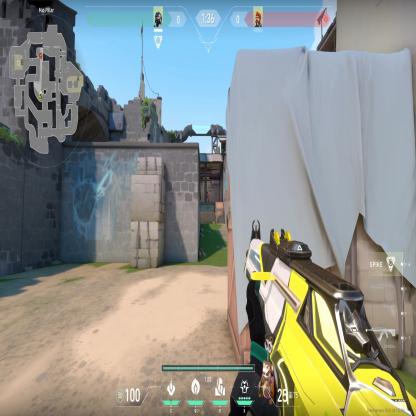
Label: enemy